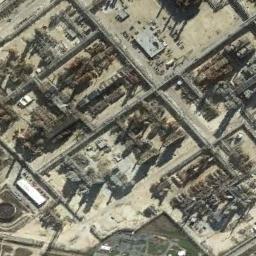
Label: industrial_area